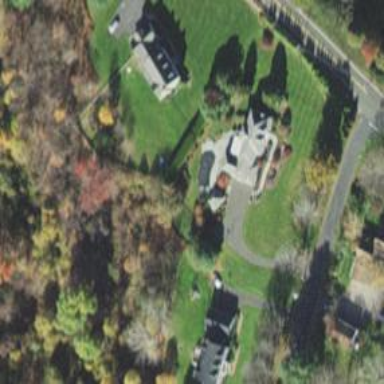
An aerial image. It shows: Residential driveway serving as service road.